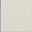
Piece: xx